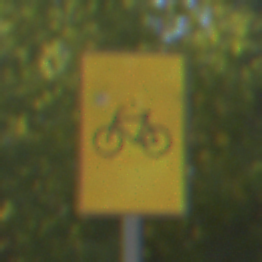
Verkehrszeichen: RadverkehrOhnePfeilsymbol
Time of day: MorningAfternoon
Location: Outdoor (Nature)
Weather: PartlyCloudy
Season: NotSpecified
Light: Natural